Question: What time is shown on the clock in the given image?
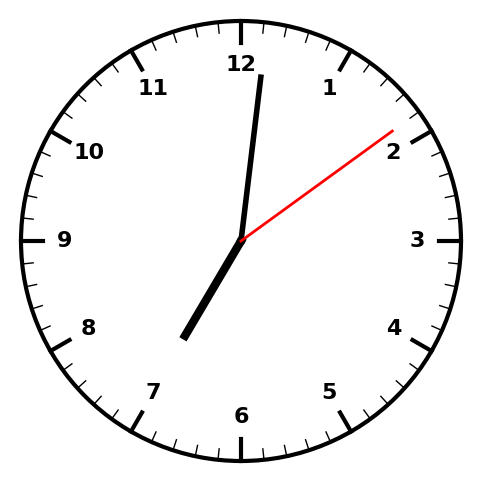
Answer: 07:01:09